Field crop: maize
Growth stage: 2
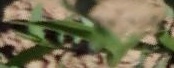
Species: maize